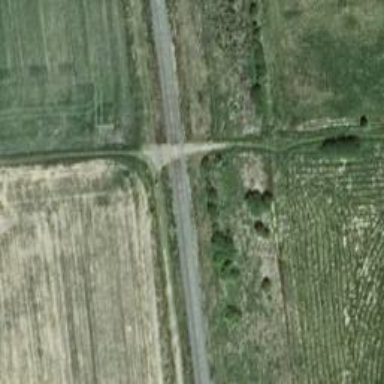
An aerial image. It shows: Railway track with electrified contact lines. The track belongs to class B1.